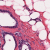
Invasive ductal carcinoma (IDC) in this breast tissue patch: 0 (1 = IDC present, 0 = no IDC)